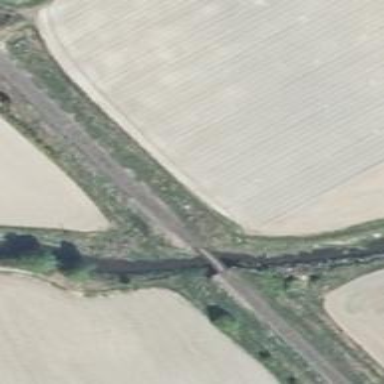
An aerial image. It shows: Bridge crossing railway track with electrified contact line of class B1.